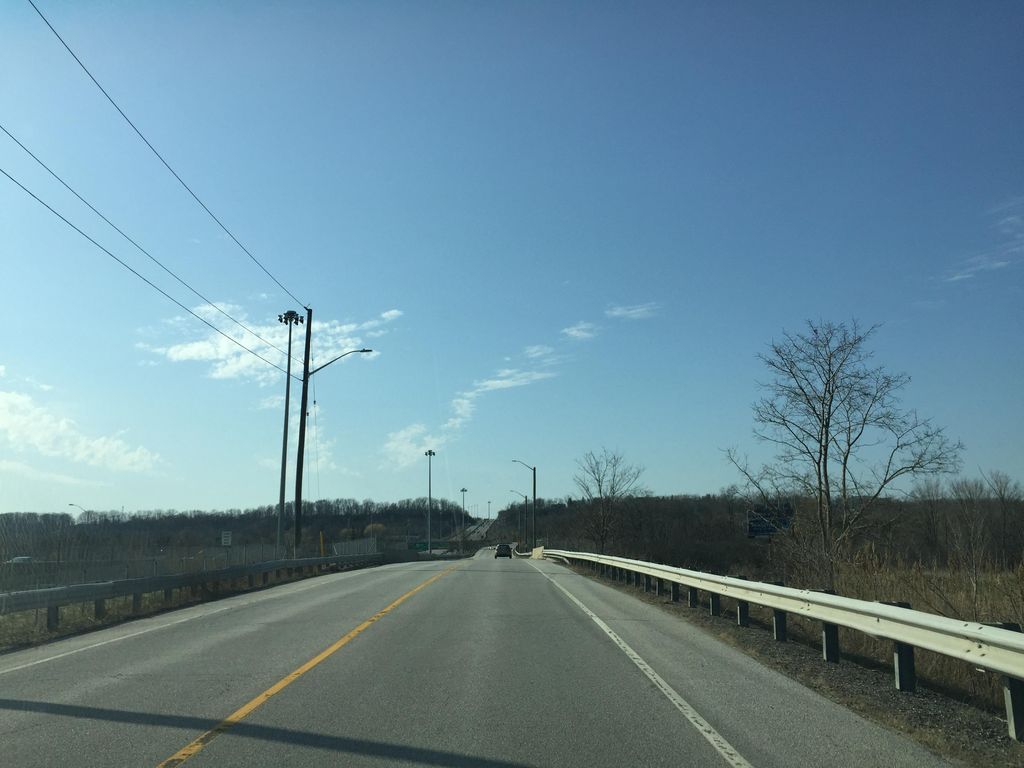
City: hamilton